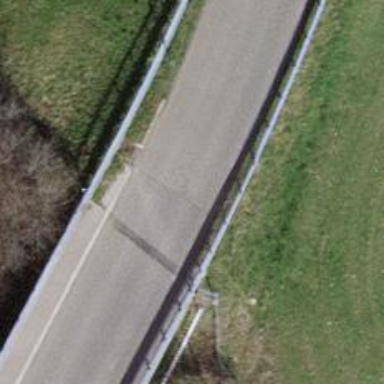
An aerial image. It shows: Residential road with bridge.